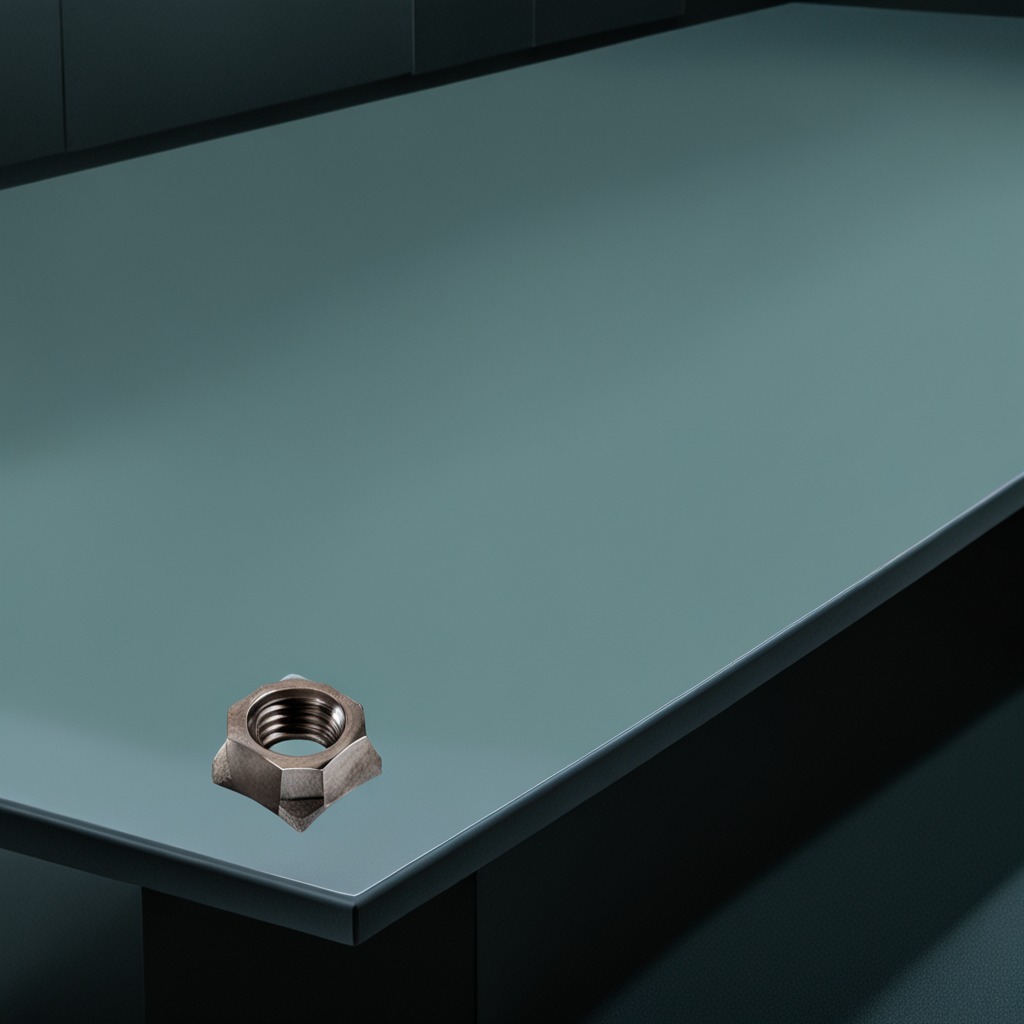
A metal nut is lying on the clean empty table in a railway signal maintenance room lit by harsh overhead fluorescents.